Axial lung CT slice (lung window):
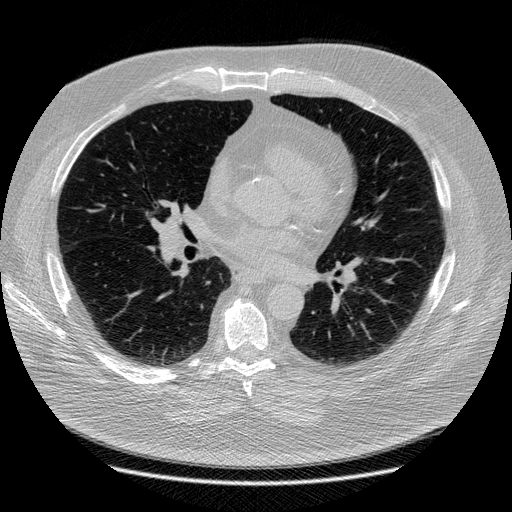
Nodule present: no